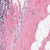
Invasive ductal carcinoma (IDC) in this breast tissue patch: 0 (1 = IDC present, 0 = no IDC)